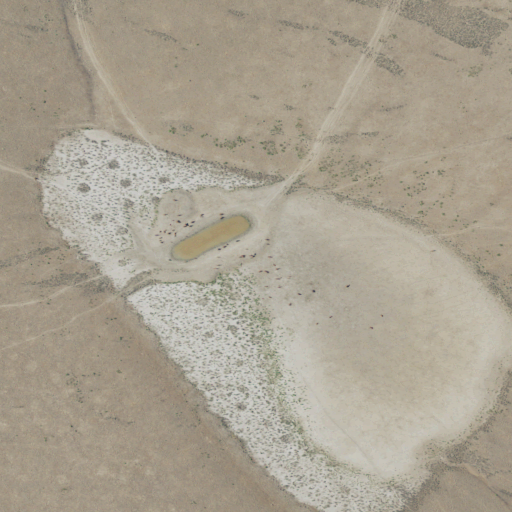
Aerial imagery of plain(s) in Oregon named Lone Tree Lake containing grassland and barren land